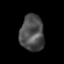
Tissue: skin
Cell type: Epithelial cells
Senescence score: 0.2684
Nuclear area (px): 840
Mean DAPI intensity: 76.901